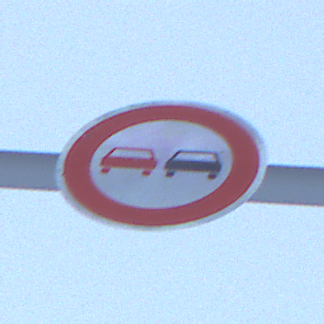
Verkehrszeichen: Ueberholverbot
Umgebung: Outdoor, Nature
Tageszeit: Midday
Wetter: Overcast
Licht: Natural
Jahreszeit: Winter
Kontrast: LowContrast